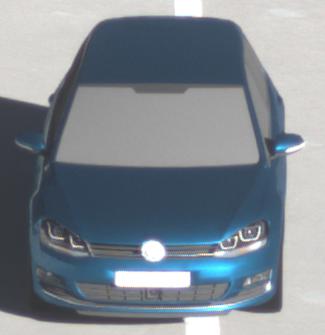
Make: VW
Model: Golf 1.2 TSI BMT
Detailed model: Golf (VII)
Model produced from: 2012/11
Model produced until: 2014/05
Doors: 3
Color: blue
Road condition: dry road
Daytime: morning or afternoon
Contrast: high contrast